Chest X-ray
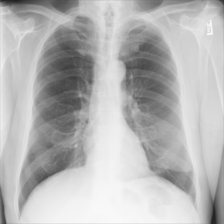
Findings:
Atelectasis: negative
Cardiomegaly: negative
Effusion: negative
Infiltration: negative
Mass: negative
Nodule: negative
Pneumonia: negative
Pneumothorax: negative
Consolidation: negative
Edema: negative
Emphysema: negative
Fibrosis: negative
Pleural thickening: negative
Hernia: negative